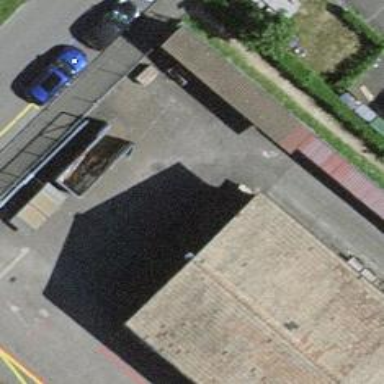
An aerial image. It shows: Car-sharing service available at this location.